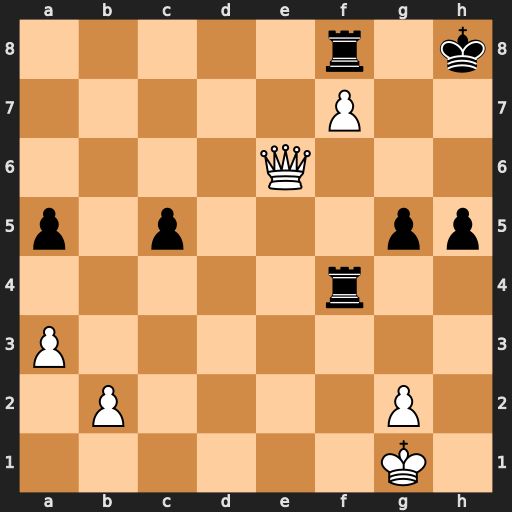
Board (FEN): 5r1k/5P2/4Q3/p1p3pp/5r2/P7/1P4P1/6K1
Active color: w
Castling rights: -
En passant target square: -
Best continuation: Qh6#